Question: I have the following database example:

The example is pretty much self-explanatory: There are lessons held by teachers at defined time periods (time_start, time_end) each time period -> lesson connection has its own max_students number.
I know want to list all lessons with all information of the 3 tables (and the max_students). I would do it like that (I heard, that joining table like that is the fastest way):
'''
SELECT * FROM lesson, teacher, time, teacher_has_lesson, time_has_lesson
WHERE lesson.lesson_id = teacher_has_lesson.lesson_lesson_id
AND teacher.teacher_id = teacher_has_lesson.teacher_teacher_id
AND lesson.lesson_id = time_has_lesson.lesson_lesson_id
AND time.time_id = time_has_lesson.time_time_id
'''
1.) Is this a good solution if you just want to join 3 tables or are there better ones?
2.) This SQL call will get me only lessons, that have a teacher and a time. I also want to display lessons, that are in the database, but dont have a teacher or time yet. How can I do that?
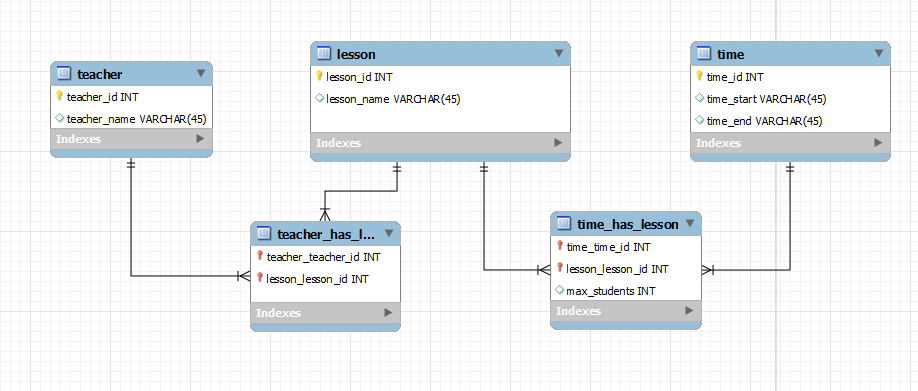
Answer: There's an alternative way of writing this using 'join' syntax. What you have is equivalent to an 'inner join', where you only see rows where there are matches:
'''
select
*
from
lesson l
inner join
teacher_has_lesson tl
on l.lession_id = tl.lesson_lesson_id
inner join
teacher t
on tl.teacher_teacher_id = t.teacher_d
inner join
time_has_lesson tml
on l.lesson_id = tml.lesson_lesson_id
inner join
time tm
on tml.time_time_id = tm.time_ud
'''
There's another type of join called 'outer join', where all the rows from one table are shown, and null values supplied if there are no matching values in the other table. It comes in two or three variants. 'left outer join' shows all rows from the first table. 'right outer join' shows all rows from the second table. 'full outer join' shows all rows from both tables. So, for your second query you could use:
'''
select
*
from
lesson l
left outer join
teacher_has_lesson tl
on l.lession_id = tl.lesson_lesson_id
left outer join
teacher t
on tl.teacher_teacher_id = t.teacher_d
left outer join
time_has_lesson tml
on l.lesson_id = tml.lesson_lesson_id
left outer join
time tm
on tml.time_time_id = tm.time_ud
'''